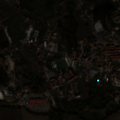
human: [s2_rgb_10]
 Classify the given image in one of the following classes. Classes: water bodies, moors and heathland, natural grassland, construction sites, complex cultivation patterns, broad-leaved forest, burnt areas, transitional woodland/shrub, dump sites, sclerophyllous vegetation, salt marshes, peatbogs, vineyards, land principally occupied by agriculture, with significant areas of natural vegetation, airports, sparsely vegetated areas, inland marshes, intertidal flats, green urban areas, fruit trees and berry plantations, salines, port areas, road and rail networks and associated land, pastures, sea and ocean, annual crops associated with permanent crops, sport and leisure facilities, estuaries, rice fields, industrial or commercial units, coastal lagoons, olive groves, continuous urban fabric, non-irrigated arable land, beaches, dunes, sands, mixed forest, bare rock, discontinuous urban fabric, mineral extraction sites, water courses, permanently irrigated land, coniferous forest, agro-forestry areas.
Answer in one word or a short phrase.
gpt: continuous urban fabric, discontinuous urban fabric, olive groves, annual crops associated with permanent crops, complex cultivation patterns, land principally occupied by agriculture, with significant areas of natural vegetation, mixed forest